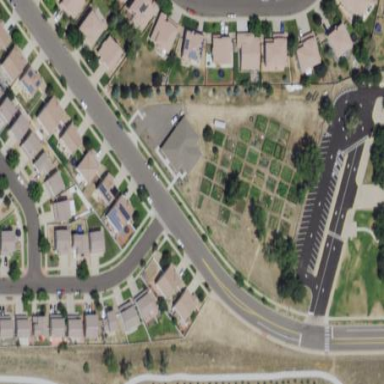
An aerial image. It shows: Community garden providing leisure land.